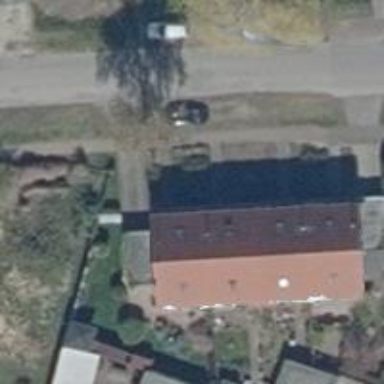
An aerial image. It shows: Terrace-style building with gabled roof.